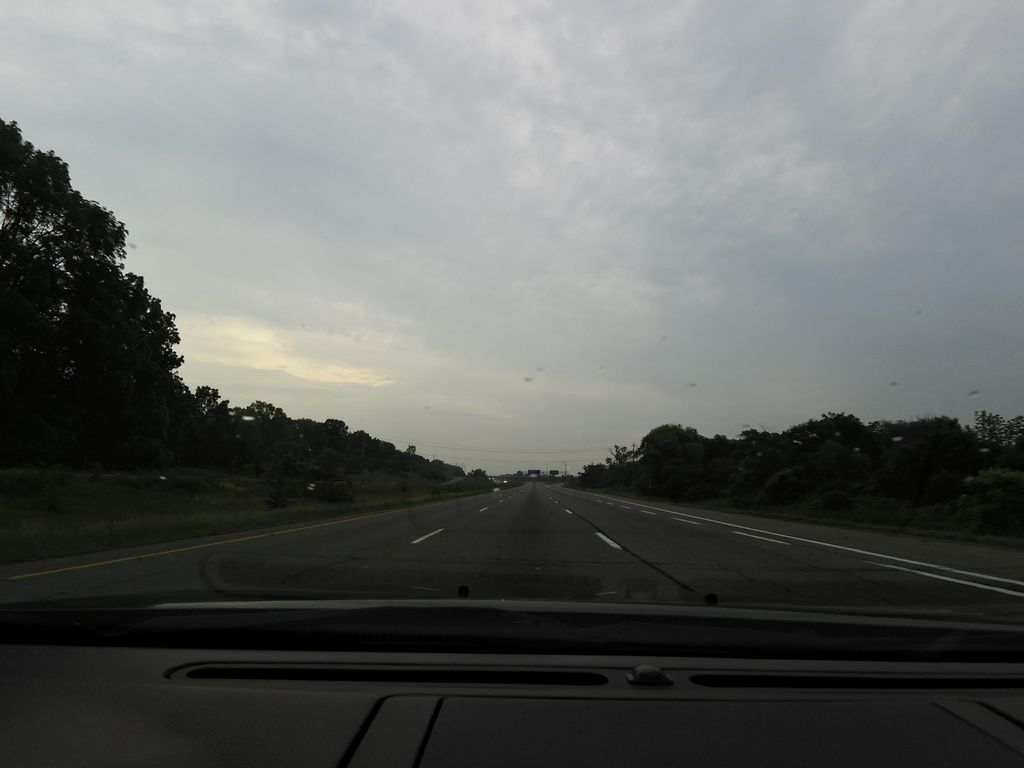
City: hamilton